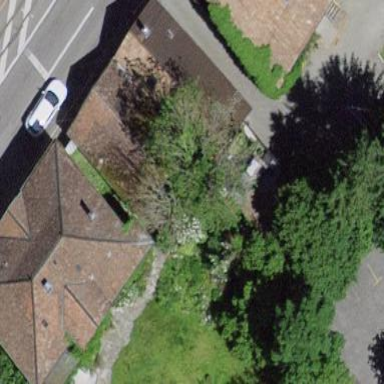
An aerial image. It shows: Building with hipped roof made of roof tiles.